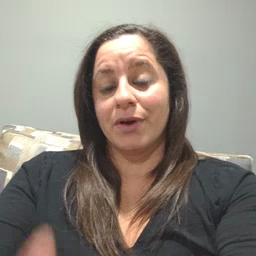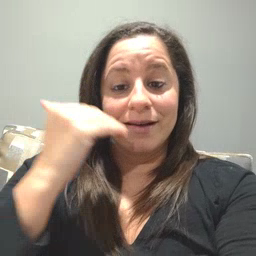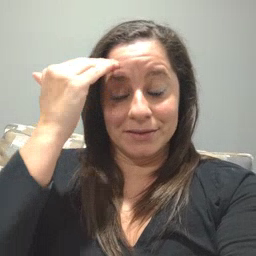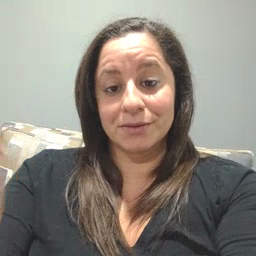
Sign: head